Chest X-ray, PA view. Patient: 47 years old, sex M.
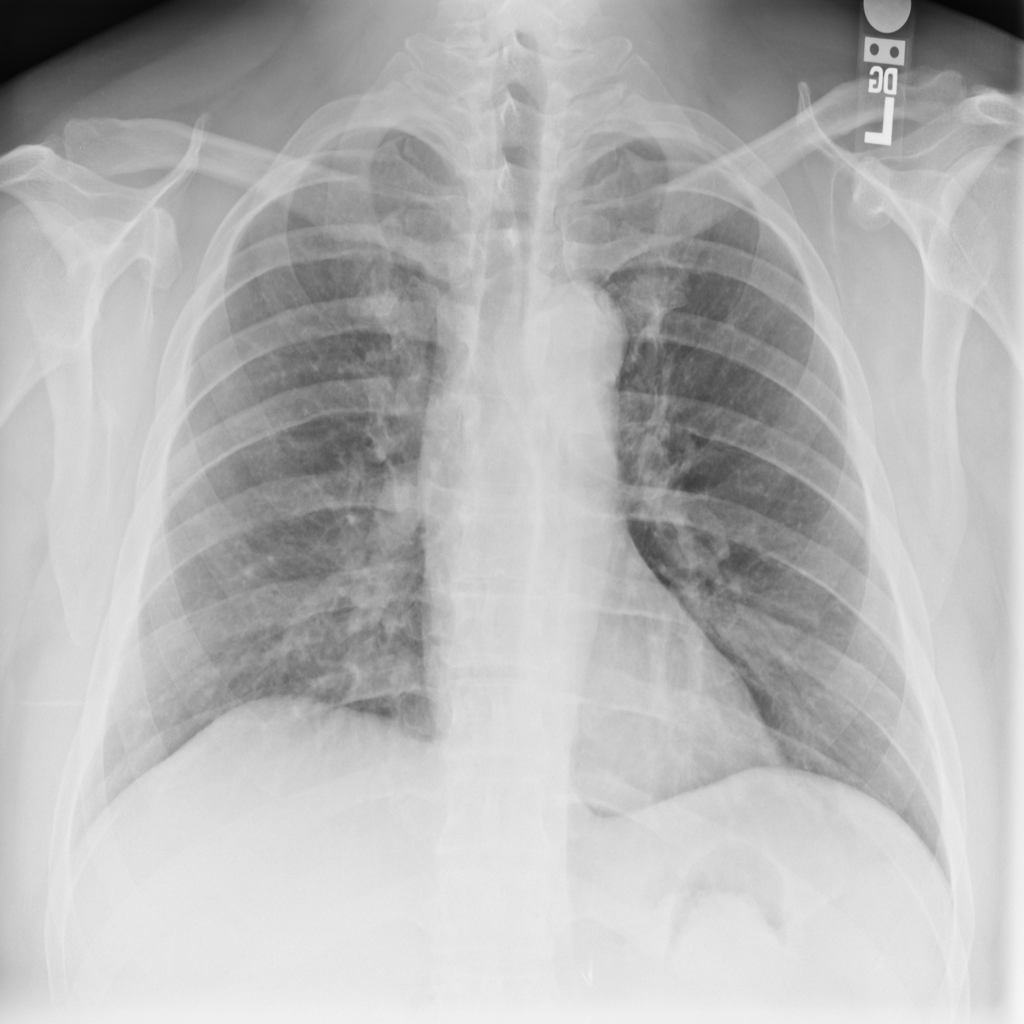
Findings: No Finding